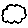
Label: cloud